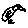
Label: bird